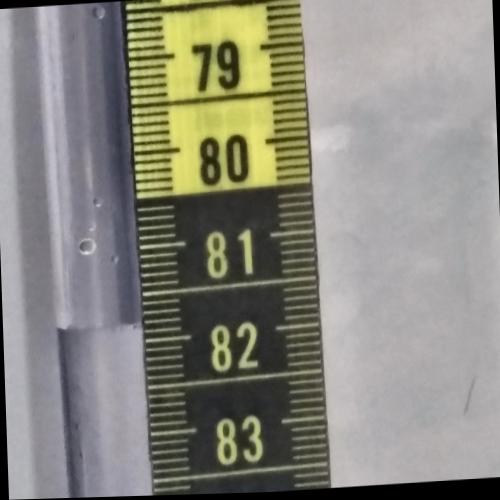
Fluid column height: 81.8 cm